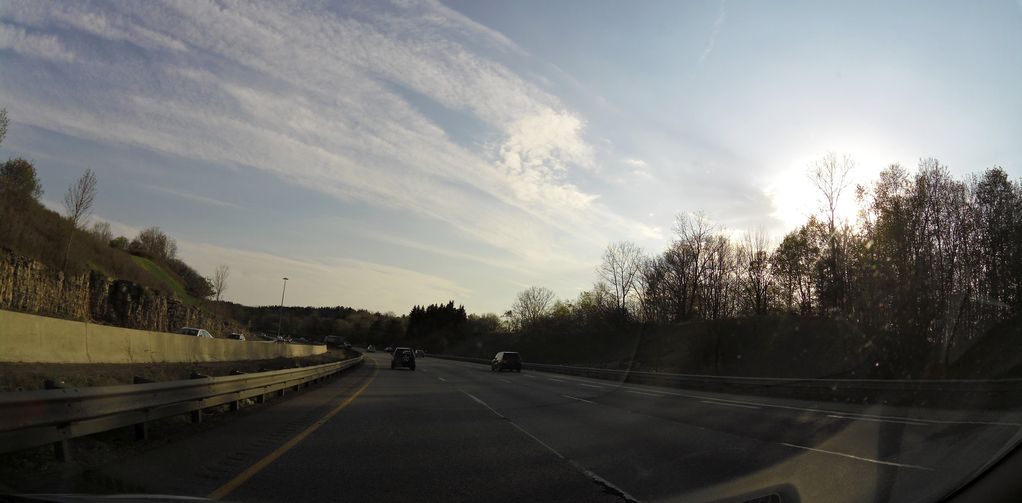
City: hamilton